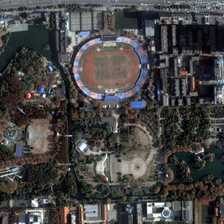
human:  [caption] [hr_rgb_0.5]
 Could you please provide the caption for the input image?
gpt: two lakes with dark green water on either hand .

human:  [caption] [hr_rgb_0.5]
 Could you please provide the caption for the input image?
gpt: a park with many plants and buildings while with a straight highway besides .

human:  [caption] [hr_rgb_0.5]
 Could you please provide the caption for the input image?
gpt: some buildings with black roof with many brown plants besides .

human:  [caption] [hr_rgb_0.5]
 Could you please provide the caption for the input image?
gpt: a oval square in side while with many buildings besides .

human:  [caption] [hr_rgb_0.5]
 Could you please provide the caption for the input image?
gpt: a large playground is near a park with many green trees and a irregular lake .